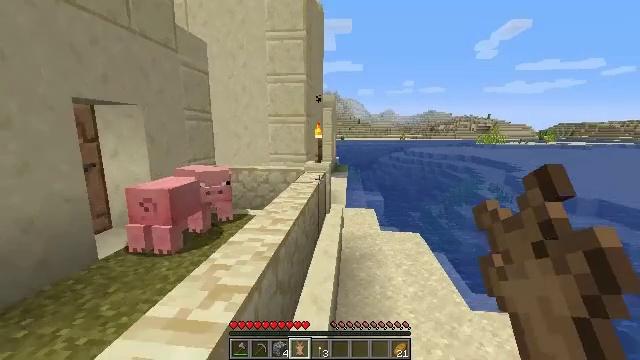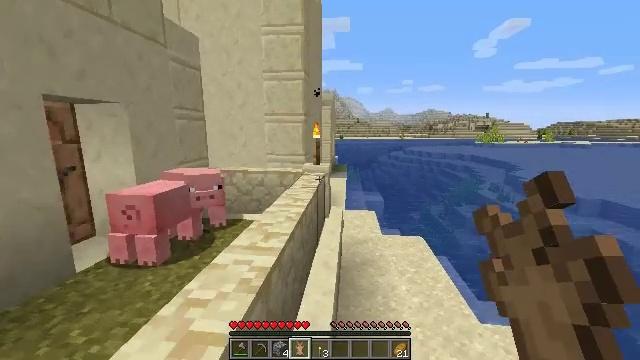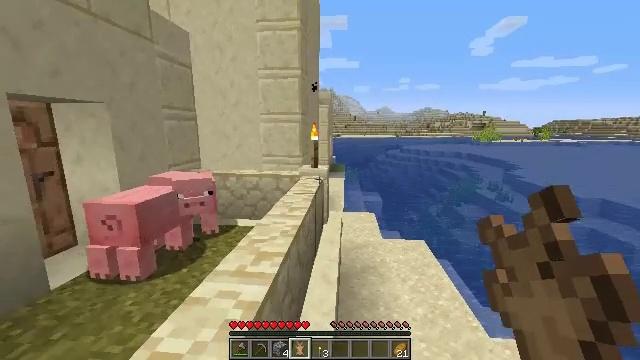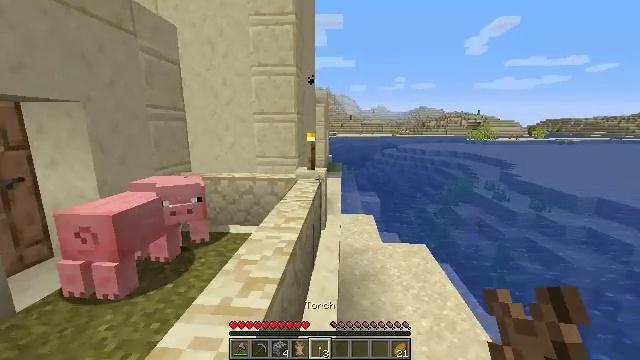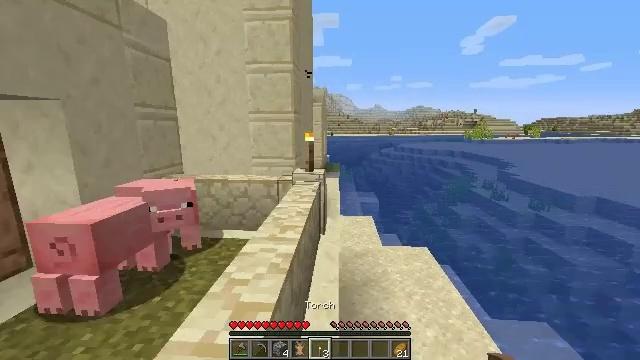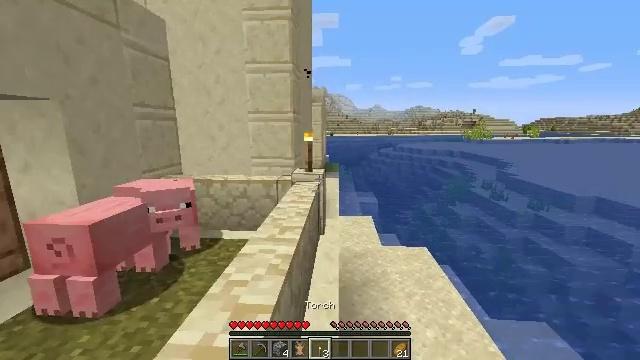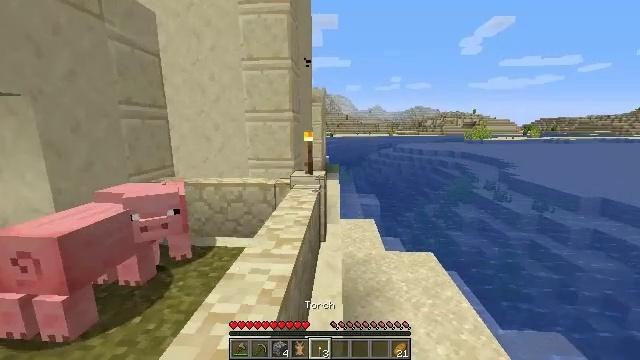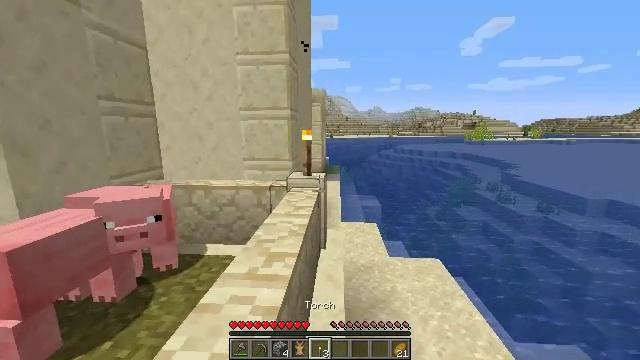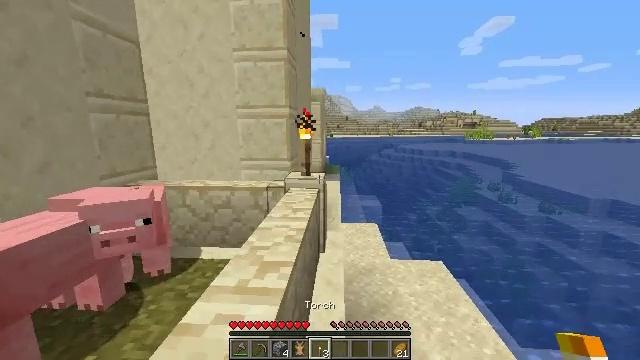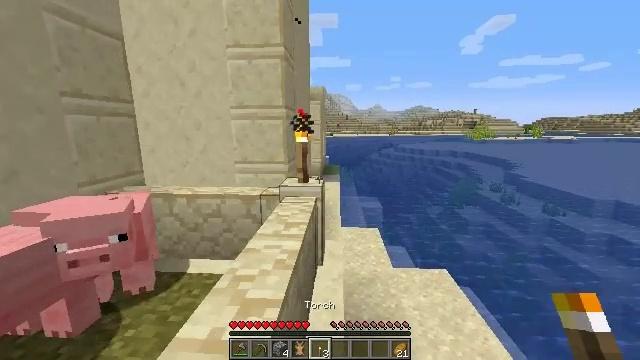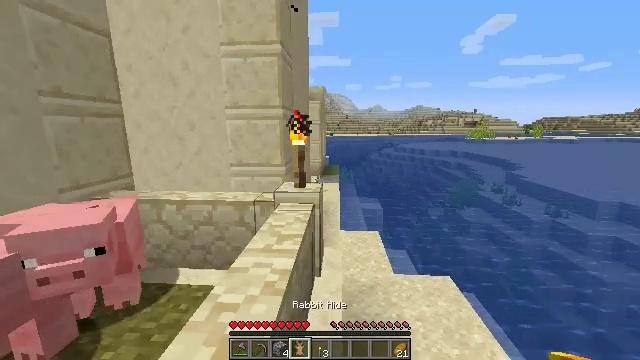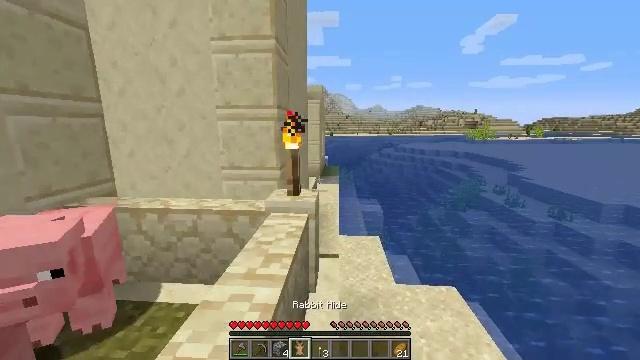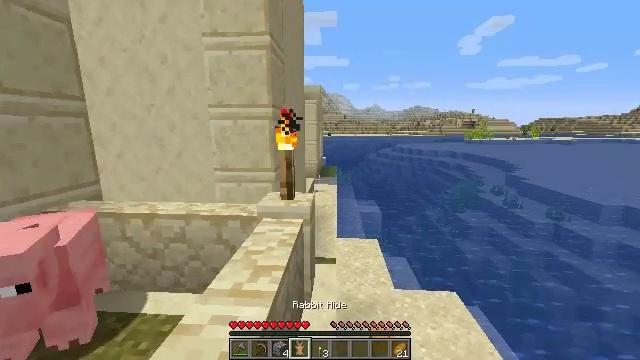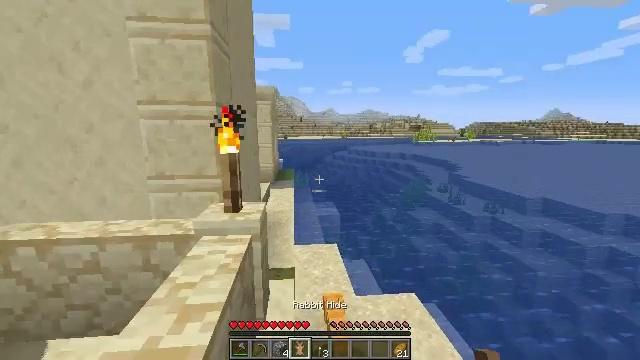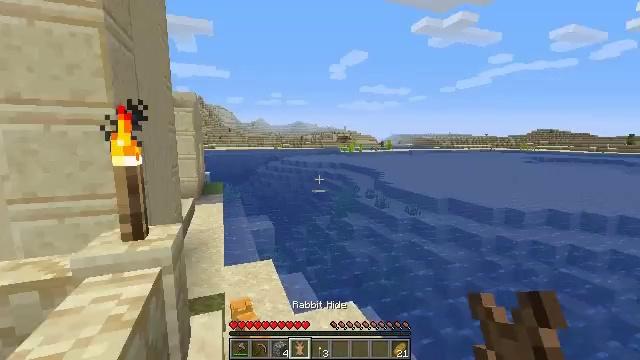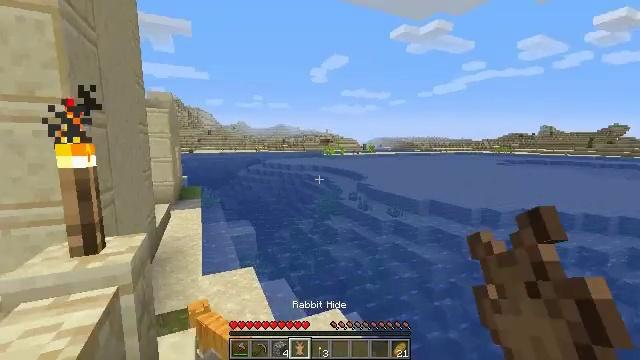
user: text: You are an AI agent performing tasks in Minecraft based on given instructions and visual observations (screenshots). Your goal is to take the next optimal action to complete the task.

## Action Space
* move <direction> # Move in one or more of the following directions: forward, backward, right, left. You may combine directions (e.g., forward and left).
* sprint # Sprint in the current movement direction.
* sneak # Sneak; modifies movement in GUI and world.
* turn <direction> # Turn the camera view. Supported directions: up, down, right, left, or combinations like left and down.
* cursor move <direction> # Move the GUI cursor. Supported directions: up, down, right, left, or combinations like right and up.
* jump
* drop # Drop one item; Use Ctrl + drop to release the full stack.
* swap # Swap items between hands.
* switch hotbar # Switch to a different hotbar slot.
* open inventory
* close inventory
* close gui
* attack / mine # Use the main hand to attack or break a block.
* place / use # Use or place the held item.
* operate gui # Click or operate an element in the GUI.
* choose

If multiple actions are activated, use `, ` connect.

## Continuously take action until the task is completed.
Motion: motion action
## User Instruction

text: Remove a rabbit hide from the inventory.
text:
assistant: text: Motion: move forward
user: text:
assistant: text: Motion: move forward
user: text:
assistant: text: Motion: move forward
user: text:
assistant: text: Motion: move forward
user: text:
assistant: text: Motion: move forward
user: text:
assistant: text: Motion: move forward
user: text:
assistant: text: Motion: move forward
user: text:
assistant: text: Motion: move forward
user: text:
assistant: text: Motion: move forward
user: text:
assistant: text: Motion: move forward
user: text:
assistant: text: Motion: move forward
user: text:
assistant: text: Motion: move forward
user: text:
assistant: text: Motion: move forward, turn right
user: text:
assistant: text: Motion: move forward, turn right and up
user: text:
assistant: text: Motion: move forward, turn right
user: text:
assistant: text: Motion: move forward, turn left, drop
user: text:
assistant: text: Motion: move forward, turn left, drop
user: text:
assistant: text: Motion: move forward, turn left, drop
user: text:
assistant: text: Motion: move forward, turn left
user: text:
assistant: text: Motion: move forward, turn left and up
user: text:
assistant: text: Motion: attack / mine